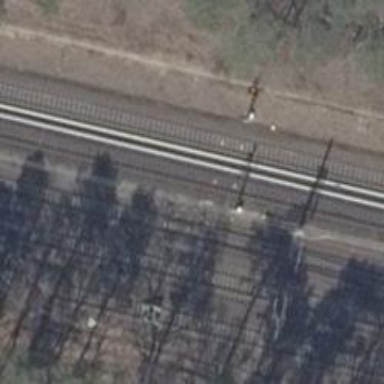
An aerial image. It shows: Railway signal.